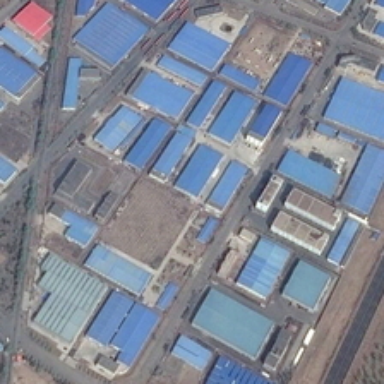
Many buildings are in an industrial area .